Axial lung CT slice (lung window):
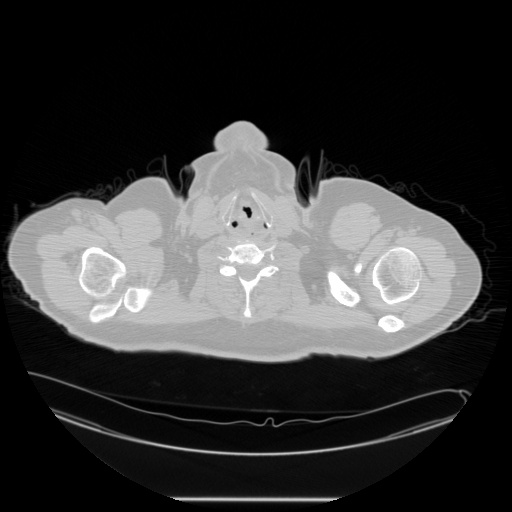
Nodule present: no